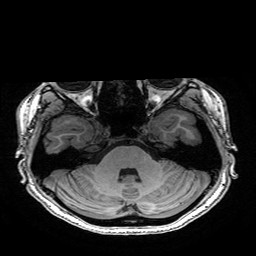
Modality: T1w
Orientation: coronal
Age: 19
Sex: female
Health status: healthy
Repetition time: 2.53 s
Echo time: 0.0034 s